Aerial crown-view tile of a tropical tree (Barro Colorado Island, Panama), acquired 20250616:
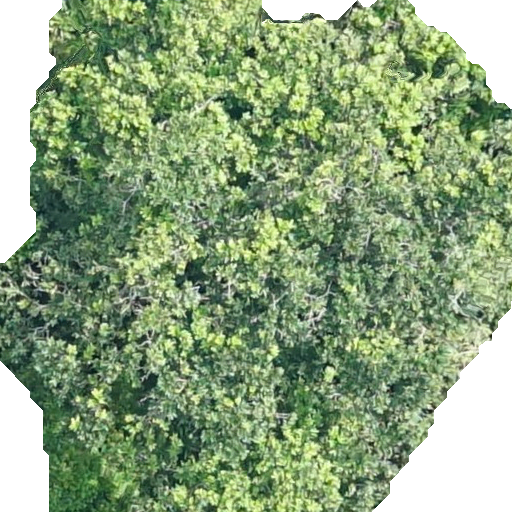
Species: Anacardium excelsum
GBIF accepted scientific name: Anacardium excelsum
Crown area: 389.826 m²